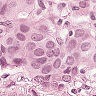
Metastatic tissue present: yes